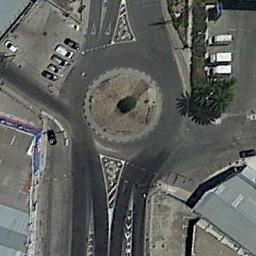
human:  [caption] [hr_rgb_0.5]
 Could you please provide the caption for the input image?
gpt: The roundabout connects four roads and some cars park next to the roundabout .

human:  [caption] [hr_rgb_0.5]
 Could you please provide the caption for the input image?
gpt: The roundabout is on the bare land next to buildings .

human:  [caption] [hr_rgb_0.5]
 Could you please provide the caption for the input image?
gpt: There are several vehicles driving on the road at the roundabout, There are some buildings and some trees and some lawns around the roundabout, And many cars are parked in the open space beside the roundabout .

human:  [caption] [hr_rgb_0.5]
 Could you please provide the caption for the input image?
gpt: Several cars are next to the roundabout .

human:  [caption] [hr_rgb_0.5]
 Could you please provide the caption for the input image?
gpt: There are some cars beside the roundabout .